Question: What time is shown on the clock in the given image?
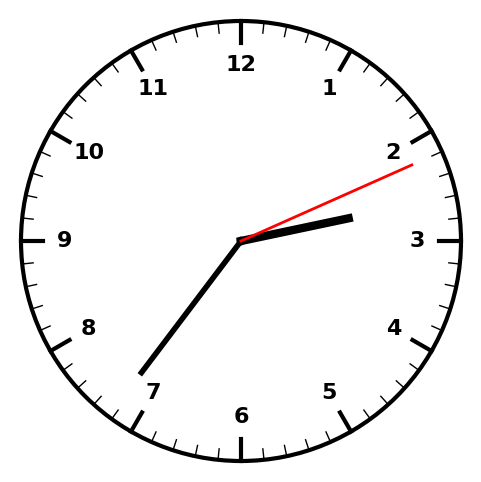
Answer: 02:36:11